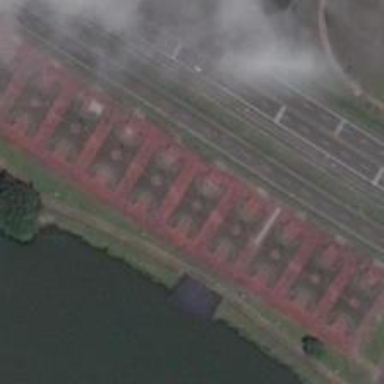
Ten exactly the same basketball courts stand side by side in a narrow strip of riverside .